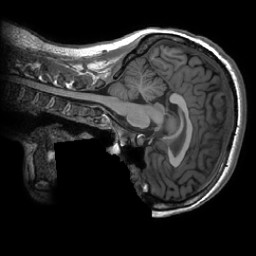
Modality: T1w
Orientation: sagittal
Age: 23
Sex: female
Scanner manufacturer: ge
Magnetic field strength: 3 T
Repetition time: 0.007348 s
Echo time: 0.003036 s